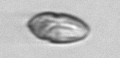
Label: Katodinium_or_Torodinium